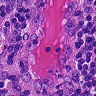
Metastatic tissue present: no